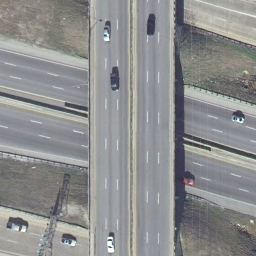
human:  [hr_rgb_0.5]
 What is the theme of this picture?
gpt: overpass

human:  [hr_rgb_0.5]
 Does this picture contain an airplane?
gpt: no

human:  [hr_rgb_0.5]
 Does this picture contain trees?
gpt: yes

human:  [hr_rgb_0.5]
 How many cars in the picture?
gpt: eight